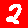
Digit: 2